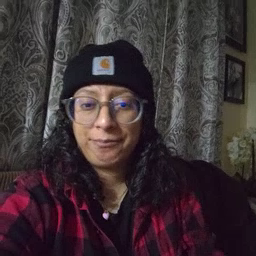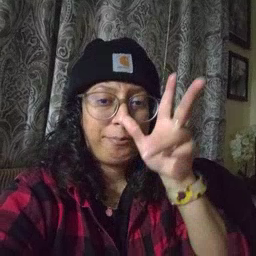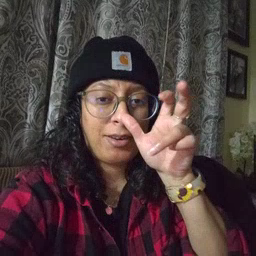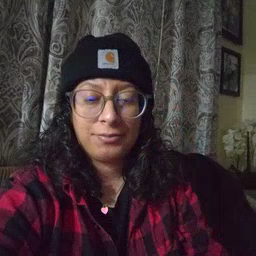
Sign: bug